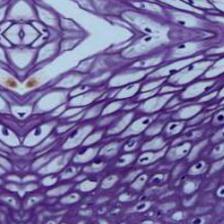
Diagnosis: Normal